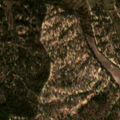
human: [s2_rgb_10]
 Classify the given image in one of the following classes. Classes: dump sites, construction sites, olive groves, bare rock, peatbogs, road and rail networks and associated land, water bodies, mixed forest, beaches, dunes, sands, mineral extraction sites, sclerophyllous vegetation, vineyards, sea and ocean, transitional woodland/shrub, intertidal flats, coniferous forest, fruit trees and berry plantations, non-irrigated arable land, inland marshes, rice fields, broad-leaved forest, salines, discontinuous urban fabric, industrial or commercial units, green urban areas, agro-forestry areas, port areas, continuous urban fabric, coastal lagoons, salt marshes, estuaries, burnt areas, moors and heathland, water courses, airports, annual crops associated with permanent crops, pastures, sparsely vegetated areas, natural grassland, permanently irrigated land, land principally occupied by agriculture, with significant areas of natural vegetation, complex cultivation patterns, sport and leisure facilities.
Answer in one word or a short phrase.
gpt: rice fields, complex cultivation patterns, broad-leaved forest, mixed forest